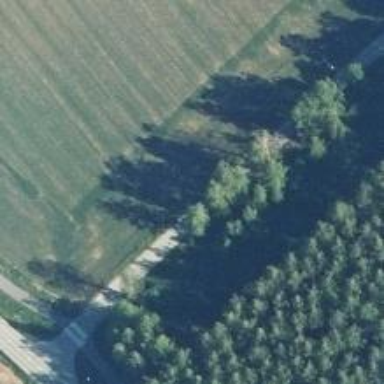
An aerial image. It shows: Cycleway.